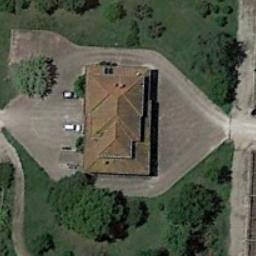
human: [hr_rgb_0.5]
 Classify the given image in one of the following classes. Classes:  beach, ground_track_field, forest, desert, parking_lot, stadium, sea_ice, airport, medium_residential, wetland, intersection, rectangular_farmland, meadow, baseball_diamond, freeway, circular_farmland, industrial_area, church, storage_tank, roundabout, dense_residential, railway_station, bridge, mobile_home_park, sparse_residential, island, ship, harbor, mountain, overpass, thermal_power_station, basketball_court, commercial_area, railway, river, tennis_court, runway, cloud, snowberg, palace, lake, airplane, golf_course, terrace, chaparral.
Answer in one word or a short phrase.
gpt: sparse_residential